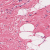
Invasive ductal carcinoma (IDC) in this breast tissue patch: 0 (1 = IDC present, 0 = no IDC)